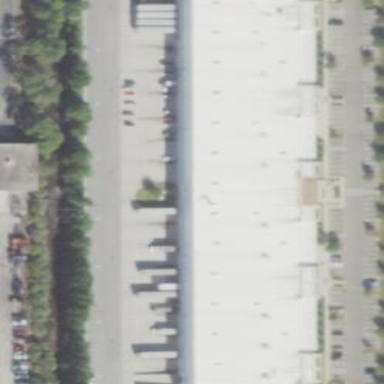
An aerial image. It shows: Warehouse.